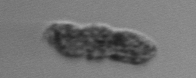
Label: fecal_pellet